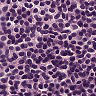
Metastatic tissue present: no